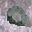
Label: 0